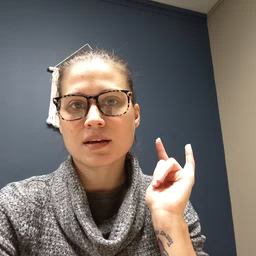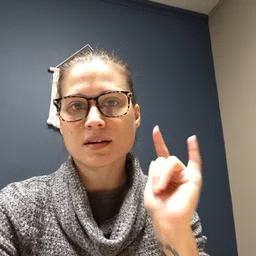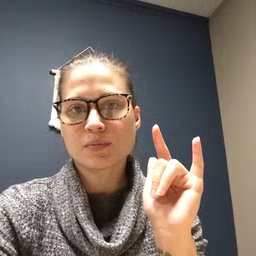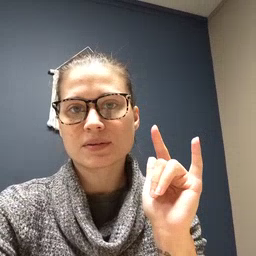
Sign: airplane